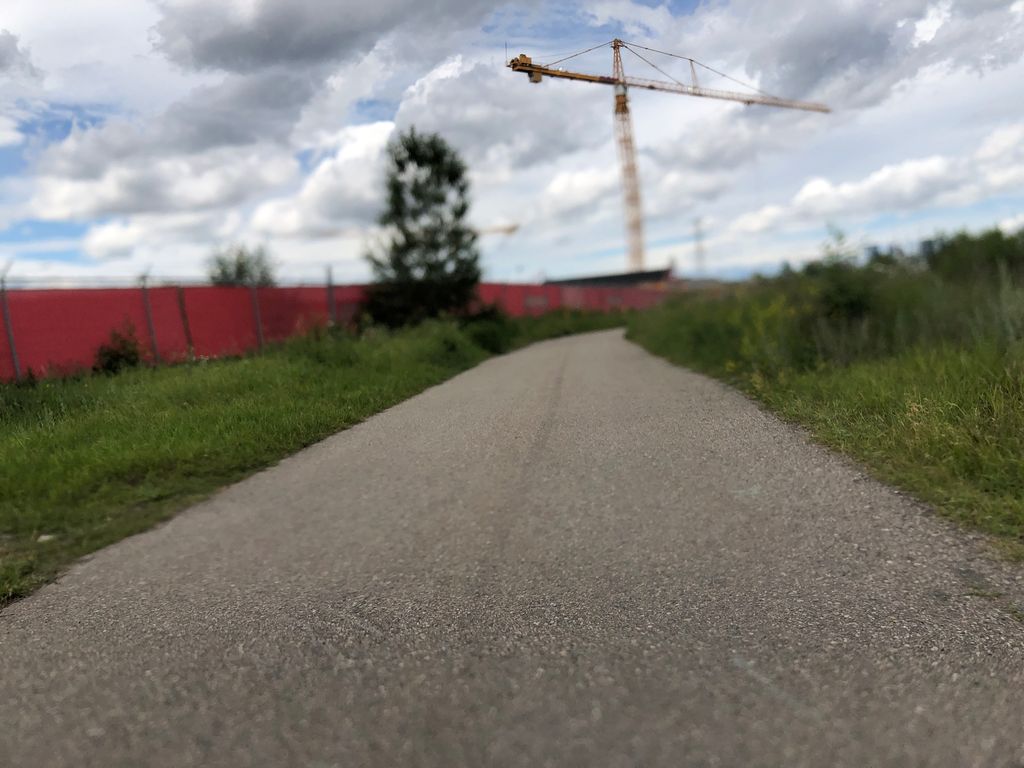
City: calgary